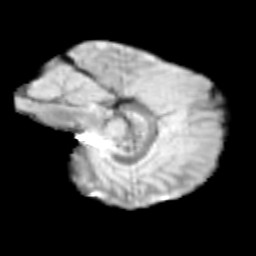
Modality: T2w
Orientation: sagittal
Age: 10
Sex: male
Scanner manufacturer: siemens
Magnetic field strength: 3 T
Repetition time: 3.8 s
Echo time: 0.07 s